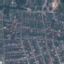
Land use / land cover: Residential